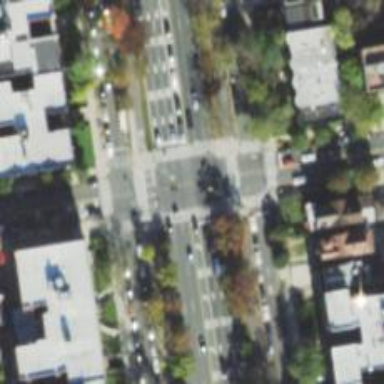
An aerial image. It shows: Asphalt footway with zebra crossing.